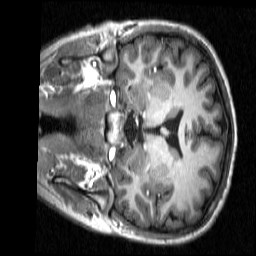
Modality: T1w
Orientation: coronal